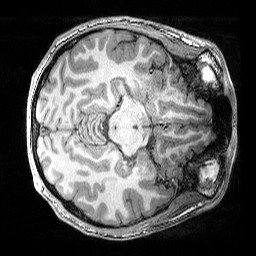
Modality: T1w
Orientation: axial
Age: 20
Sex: male
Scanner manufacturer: siemens
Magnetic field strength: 3 T
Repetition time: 2.25 s
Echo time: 0.00418 s